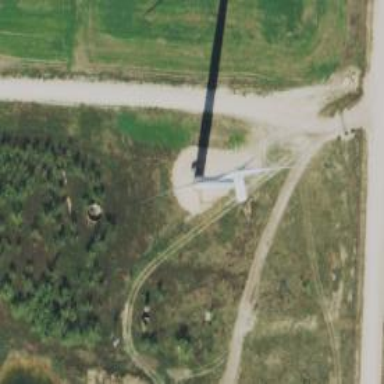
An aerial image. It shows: Wind turbine generator that utilizes wind as its source for generating electricity. It is of the horizontal axis type.